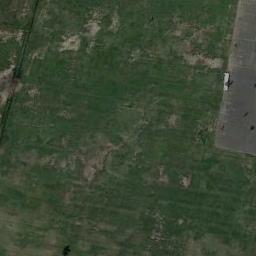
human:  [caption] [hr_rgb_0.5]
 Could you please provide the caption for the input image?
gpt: The entire image is dominated by grass .

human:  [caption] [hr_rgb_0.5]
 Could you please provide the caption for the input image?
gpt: There is no grass in some parts of the meadow .

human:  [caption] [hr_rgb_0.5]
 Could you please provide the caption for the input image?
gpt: There is a lot of open space next to a large patch of brown and green grass .

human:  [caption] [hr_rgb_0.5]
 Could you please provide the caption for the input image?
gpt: This meadow has different sparsity in different places and a clearing is next to the meadow .

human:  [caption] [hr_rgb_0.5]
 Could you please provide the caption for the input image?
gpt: There are some bare land on the green meadow .